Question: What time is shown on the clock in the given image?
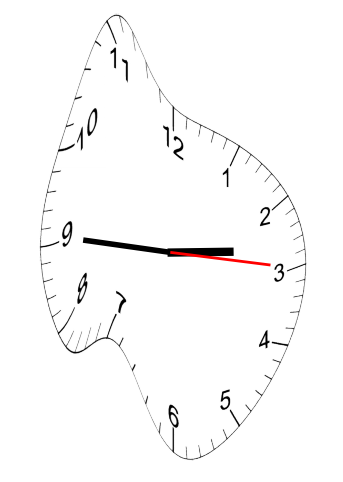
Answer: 02:45:15